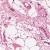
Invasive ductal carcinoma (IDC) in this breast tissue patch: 0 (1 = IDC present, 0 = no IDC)